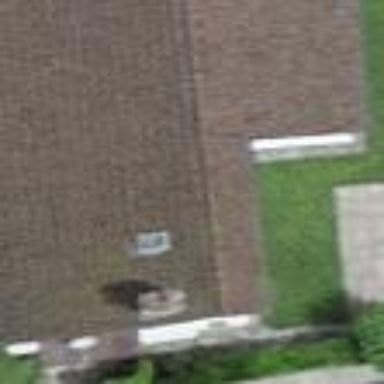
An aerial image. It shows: Gabled building with brown roof made of roof tiles.